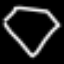
Label: diamond